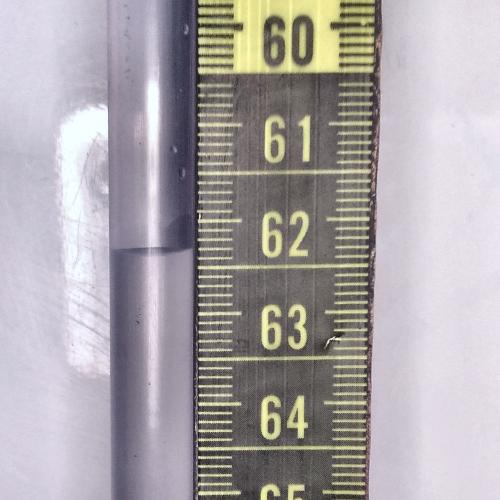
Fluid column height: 62.3 cm